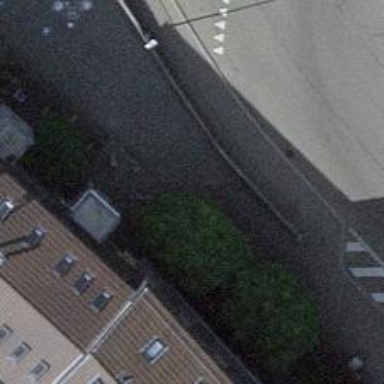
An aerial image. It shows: Bollard barrier.